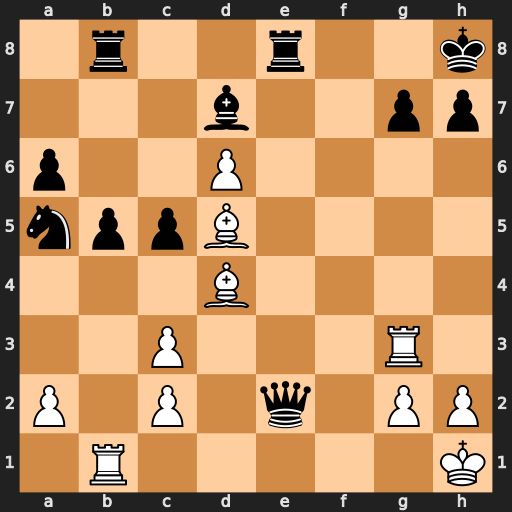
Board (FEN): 1r2r2k/3b2pp/p2P4/nppB4/3B4/2P3R1/P1P1q1PP/1R5K
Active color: w
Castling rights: -
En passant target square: -
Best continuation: Bxg7#